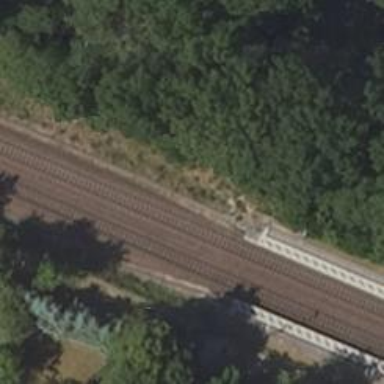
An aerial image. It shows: Platform edge at railway station.